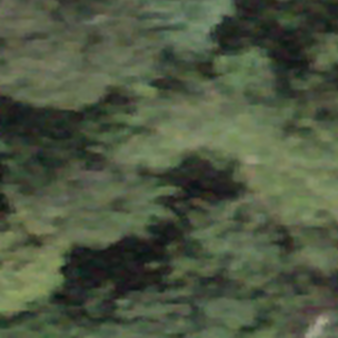
Label: other